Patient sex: F
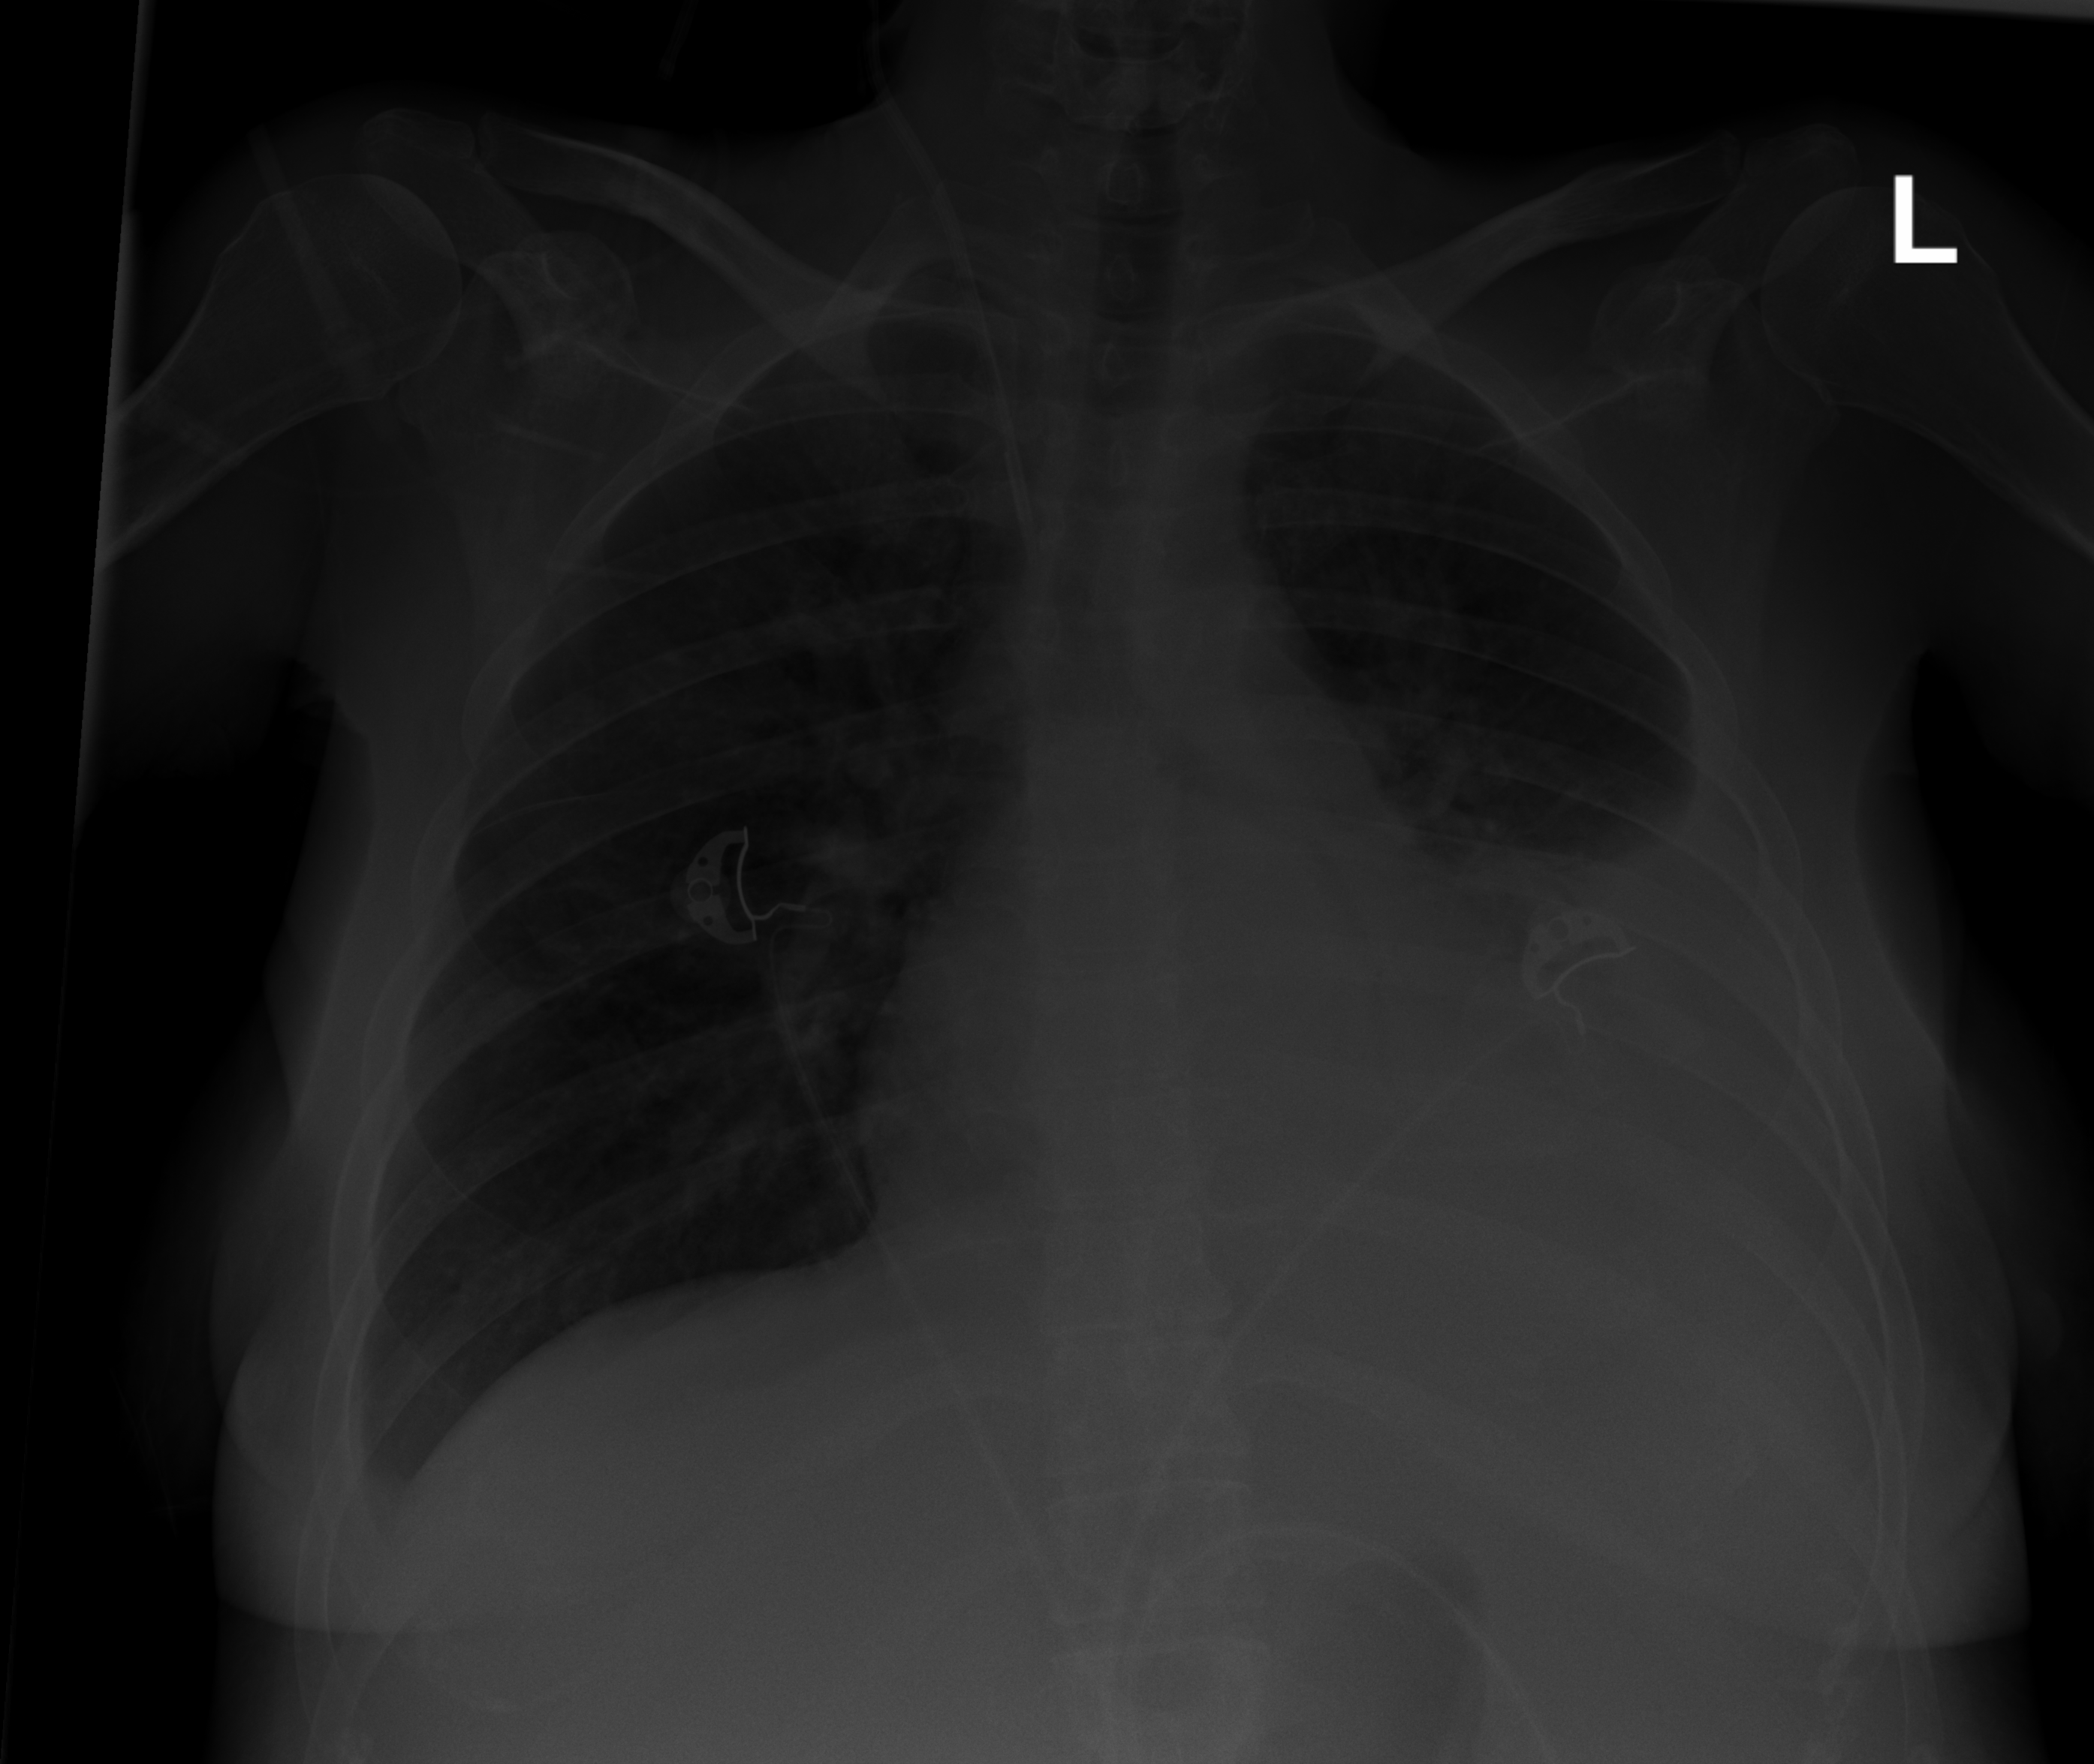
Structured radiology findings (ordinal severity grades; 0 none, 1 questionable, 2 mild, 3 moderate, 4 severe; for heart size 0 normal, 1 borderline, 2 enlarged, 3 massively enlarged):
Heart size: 0
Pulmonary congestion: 0
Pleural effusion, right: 0
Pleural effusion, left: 3
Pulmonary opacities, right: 0
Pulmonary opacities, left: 2
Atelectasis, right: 0
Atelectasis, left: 2